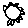
Label: sun